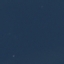
Land use / land cover class: SeaLake